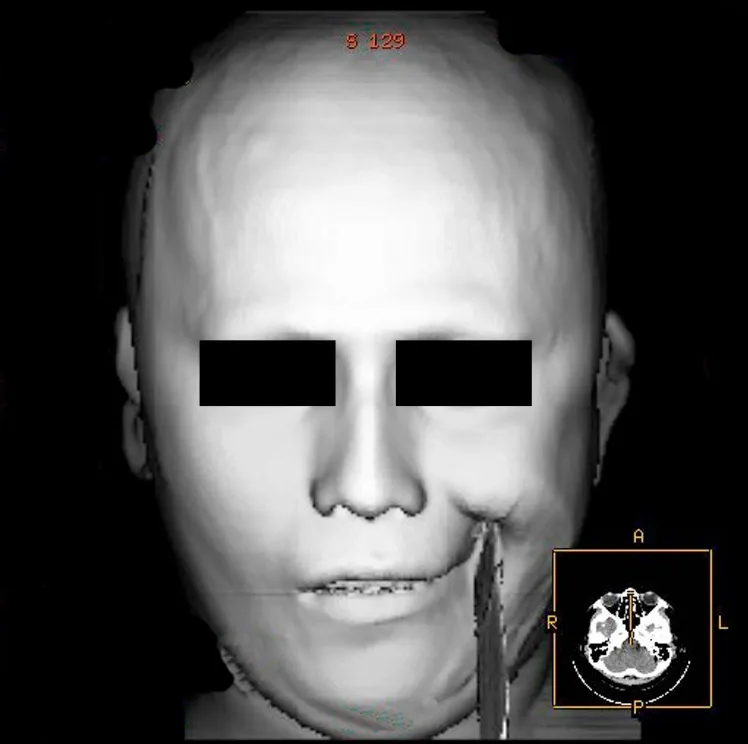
Preoperative 3D head CT reconstruction showed foreign the foreign wooden body penetrated the man's left nasolabial fold.
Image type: medical_photograph (oral_photograph)